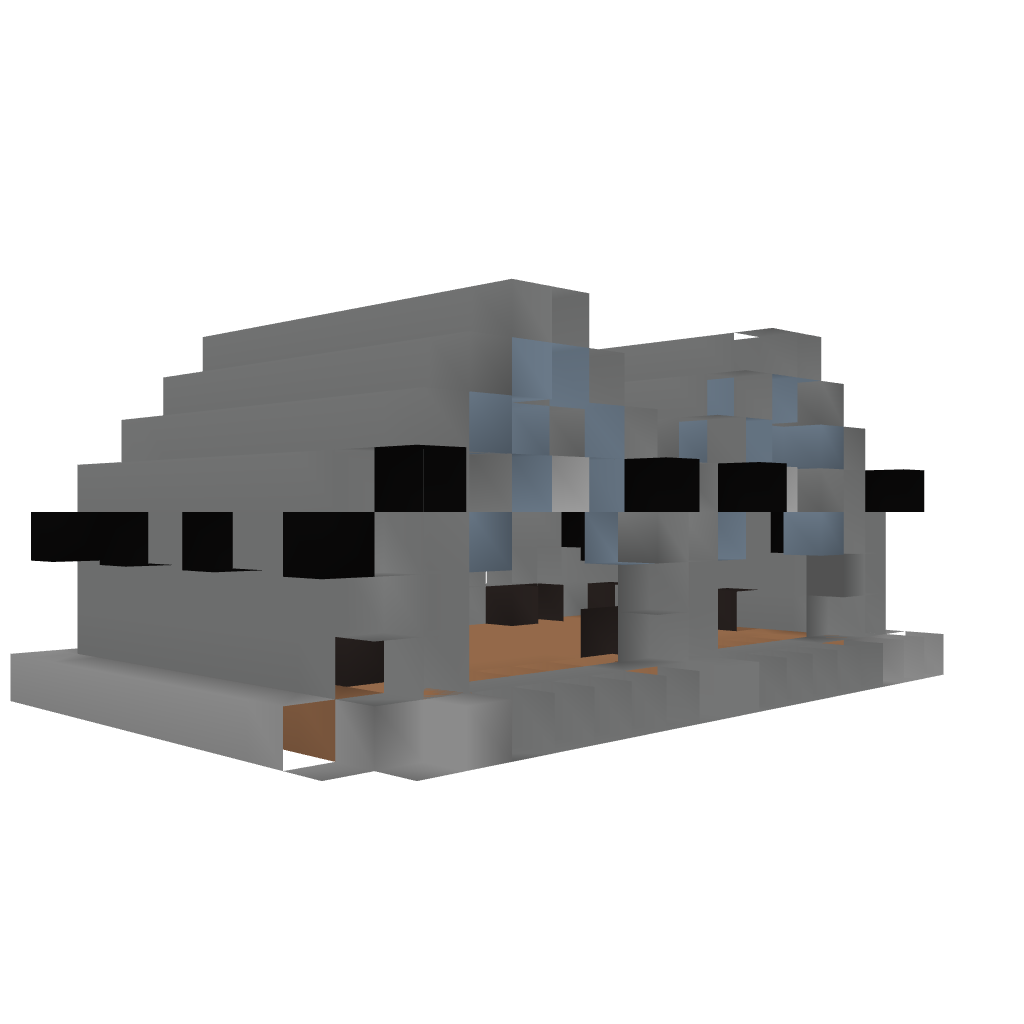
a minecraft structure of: A Small storage building